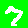
Digit: 7